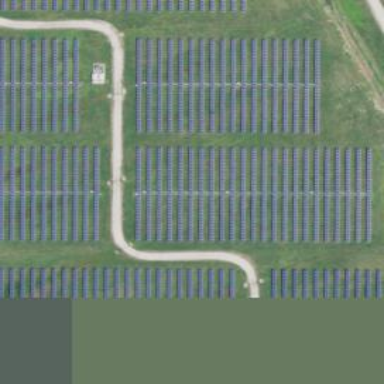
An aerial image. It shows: Solar power generator using photovoltaic method with solar photovoltaic panel types.